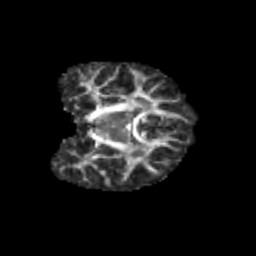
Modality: FA
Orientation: coronal
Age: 10
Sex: female
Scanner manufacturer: siemens
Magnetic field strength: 3 T
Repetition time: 3.8 s
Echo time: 0.07 s